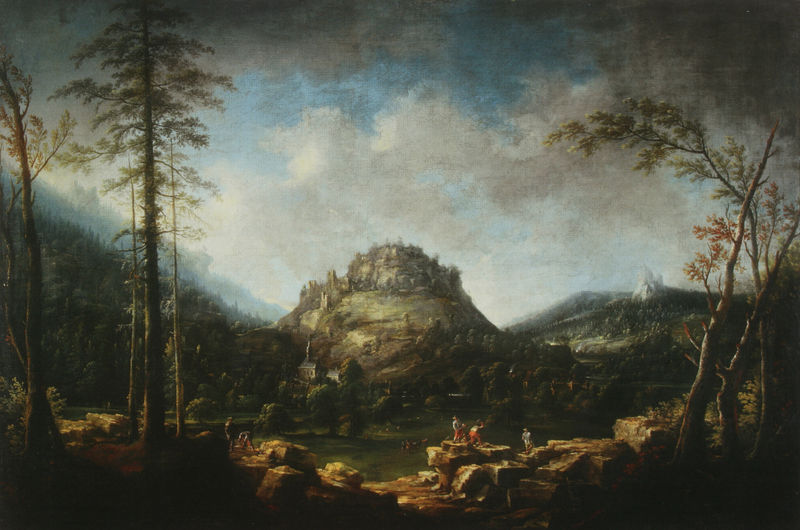
Titel: Der Oybin im Zittauer Gebirge
Künstler: Johann Alexander Thiele
Standort: Dresden
Institution: Gemäldegalerie Alte Meister
Schlagwörter: baum, berg, blau, dunkel, felsen, gemälde, gestein, gewitter, gruppe, himmel, laub, schatten, wasser, weiß, wolken, bäume, grün, kirchturm, landschaft, menschen, ocker, see, stadt, teich, ufer, äste, braun, grau, hell, holz, männer, orange, strasse, vordergrund, gebäude, gras, rasen, rot, schnee, weg, wiese, stein, steine, öl, feld, horizont, hügel, natur, stamm, weite, zweige, büsche, kirche, pfad, sonne, tal, wald, arbeit, bauern, genre, kinder, turm, weiher, fischer, berge, fels, gebirge, gipfel, hang, nebel, kahl, idylle, picknick, arbeiter, figuren, romantik, tannen, ölgemälde, staffage, stämme, lichteinfall, ruine, burg, diesig, kegel, fern, wälder, zentralperspektive, lichtung, ruinen, hügelig, fällen, sonnenstrahlen, laubbäume, kapelle, kiefern, nadelwald, platten, sfumato, bau, nadelhölzer, hirten, baumstumpf, gewölk, kirsche, burgen, felschen, hell dunkel kontrast, ideallandschaft, vanitassymbol, farbperspektive, felf, lichthöhungen, auslfug, bucolisch, symmetrieachse, teck, baumfällen, bäuume, büzume, wallfahrtskappelle